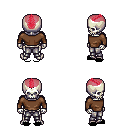
a pixel art fantasy rpg character, male body template, skeleton, brown long-sleeve shirt, metal pants, ruby red short mohawk hairstyle, black slippers, four views (front, back, left, right), 2x2 character sprite sheet, small pixel art, hard edges, no anti-aliasing